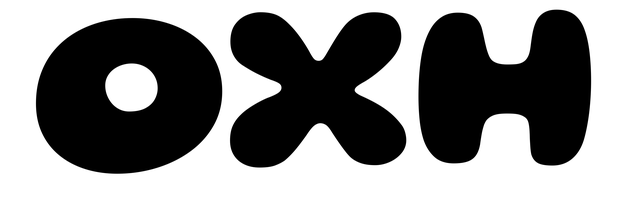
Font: Gluten_ExtraBold